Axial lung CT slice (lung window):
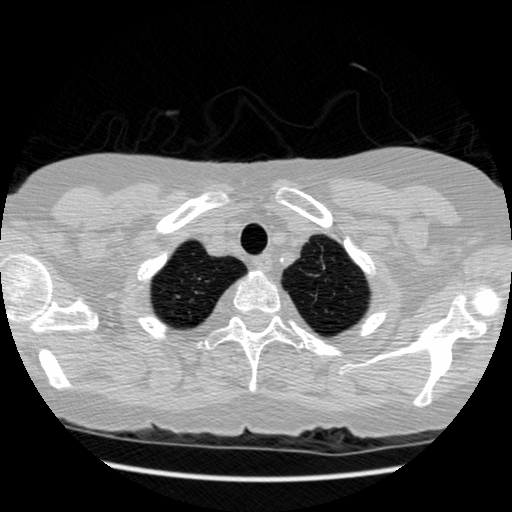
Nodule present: no